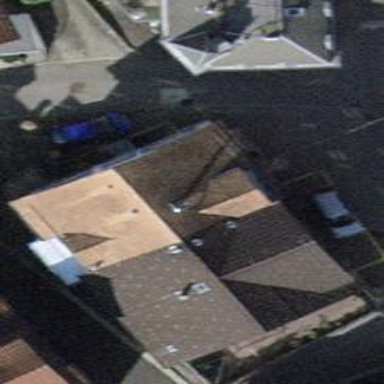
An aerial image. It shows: Restaurant.